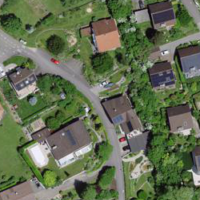
EUNIS habitat code: 54
Species observed at this site:
Hemerocallis fulva